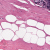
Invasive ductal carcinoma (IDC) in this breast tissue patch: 0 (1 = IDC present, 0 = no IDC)